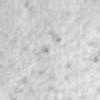
Label: no_change